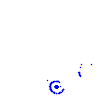
Particle: pion